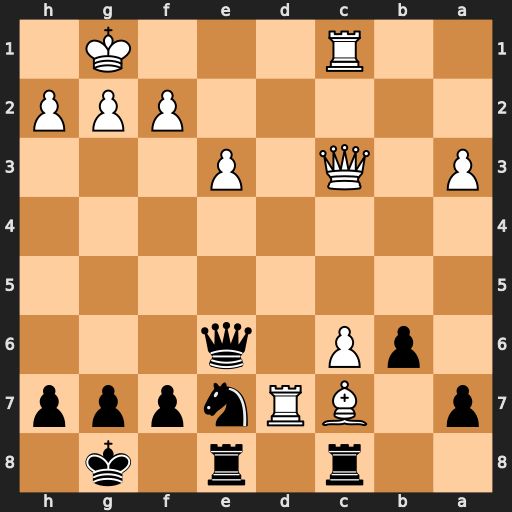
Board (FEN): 2r1r1k1/p1BRnppp/1pP1q3/8/8/P1Q1P3/5PPP/2R3K1
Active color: b
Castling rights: -
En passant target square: -
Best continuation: Rxc7 Rxc7 Nd5 Rxa7 Nxc3